Question: How can I make a input look like that:

I want it to have no borders, be full-width of div and fixed to bottom. my actual code is:
'''
<input type="text" class="form-control" placeholder="Write message and press enter..." maxlength="150" required>
'''
when I add a 'width:100%' attribute it's bigger than width of browser.
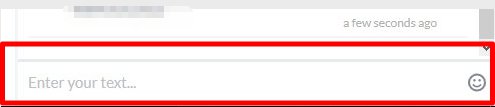
Answer: You need to add:
'''
box-sizing: border-box;
'''
As you might already have a 'padding' and 'border'. After that, please add:
'''
position: fixed;
bottom: 0;
left: 0;
'''
And you are done.